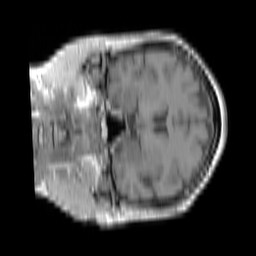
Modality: T1w
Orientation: coronal
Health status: ill
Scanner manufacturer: siemens
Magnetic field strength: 3 T
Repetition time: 0.4 s
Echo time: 0.00246 s